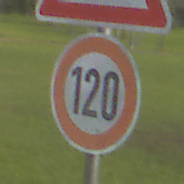
Verkehrszeichen: Geschwindigkeit120
Zusatzzeichen oben: VerengteFahrbahn
Umgebung: Outdoor, Suburban
Tageszeit: MorningAfternoon
Wetter: PartlyCloudy
Licht: Natural
Jahreszeit: NotSpecified
Kontrast: HighContrast